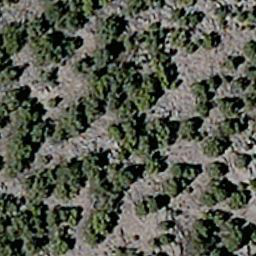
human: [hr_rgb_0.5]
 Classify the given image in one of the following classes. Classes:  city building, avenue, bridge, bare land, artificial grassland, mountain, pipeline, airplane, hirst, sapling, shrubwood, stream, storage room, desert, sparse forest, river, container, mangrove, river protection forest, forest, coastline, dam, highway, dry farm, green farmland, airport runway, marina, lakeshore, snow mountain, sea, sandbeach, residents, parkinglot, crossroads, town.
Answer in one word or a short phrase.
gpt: sparse forest